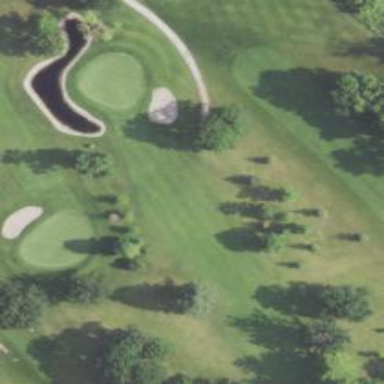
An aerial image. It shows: Golf hole.